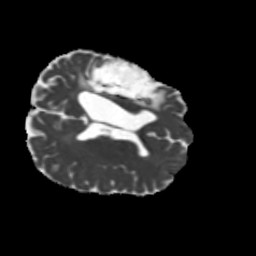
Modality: MD
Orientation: axial
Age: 42
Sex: male
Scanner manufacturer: siemens
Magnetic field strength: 3 T
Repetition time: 5.25 s
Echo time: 0.08 s